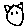
Label: cat